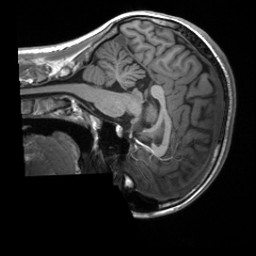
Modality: T1w
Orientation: sagittal
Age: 21
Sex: female
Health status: healthy
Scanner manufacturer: siemens
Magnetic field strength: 3 T
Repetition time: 2 s
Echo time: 0.00232 s